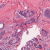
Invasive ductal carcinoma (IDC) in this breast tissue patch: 1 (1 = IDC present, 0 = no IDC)